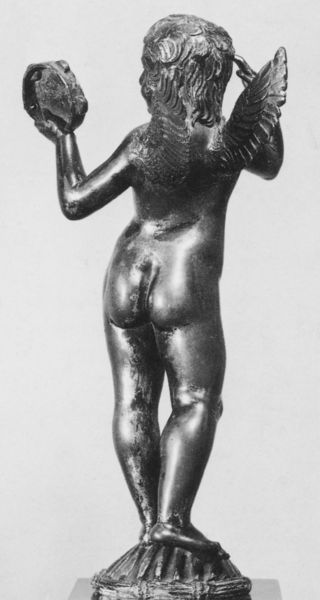
Titel: Putten vom Taufbrunnen
Künstler: Donatello
Standort: Siena, Baptisterium (EU - I - Toskana)
Schlagwörter: akt, flügel, himmel, kopf, nackt, haar, sockel, erde, figur, haare, musik, engel, putto, skulptur, statue, beine, bein, gesäß, zopf, metall, bronze, messing, rückseite, arsch, popo, kupfer, kunst, eros, amor, schellen, tambourin, tamburin, skultur, po, schellentrommel, schellenkranz, taburin